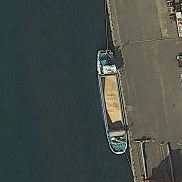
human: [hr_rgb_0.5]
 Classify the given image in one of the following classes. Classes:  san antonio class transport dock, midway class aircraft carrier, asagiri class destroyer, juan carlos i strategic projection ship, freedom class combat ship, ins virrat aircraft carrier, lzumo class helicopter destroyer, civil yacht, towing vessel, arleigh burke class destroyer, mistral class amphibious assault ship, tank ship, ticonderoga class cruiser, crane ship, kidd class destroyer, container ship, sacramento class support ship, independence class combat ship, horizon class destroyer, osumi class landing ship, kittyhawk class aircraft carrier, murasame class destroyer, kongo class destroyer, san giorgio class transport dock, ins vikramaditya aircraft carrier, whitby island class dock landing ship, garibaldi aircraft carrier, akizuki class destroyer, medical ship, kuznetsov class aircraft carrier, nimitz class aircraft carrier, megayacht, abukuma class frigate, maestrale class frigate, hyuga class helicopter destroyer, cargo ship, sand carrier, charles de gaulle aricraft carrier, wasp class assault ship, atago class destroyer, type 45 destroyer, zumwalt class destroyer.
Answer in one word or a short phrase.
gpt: Sand carrier